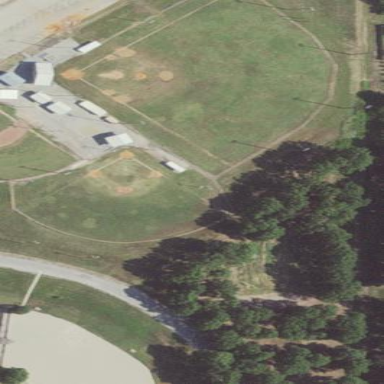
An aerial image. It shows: Baseball pitch for leisure land.